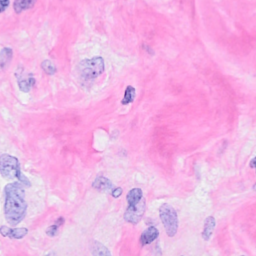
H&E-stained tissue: Breast